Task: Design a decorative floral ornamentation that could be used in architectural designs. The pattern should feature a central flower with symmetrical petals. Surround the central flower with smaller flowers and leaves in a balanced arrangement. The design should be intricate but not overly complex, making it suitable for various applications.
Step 317:
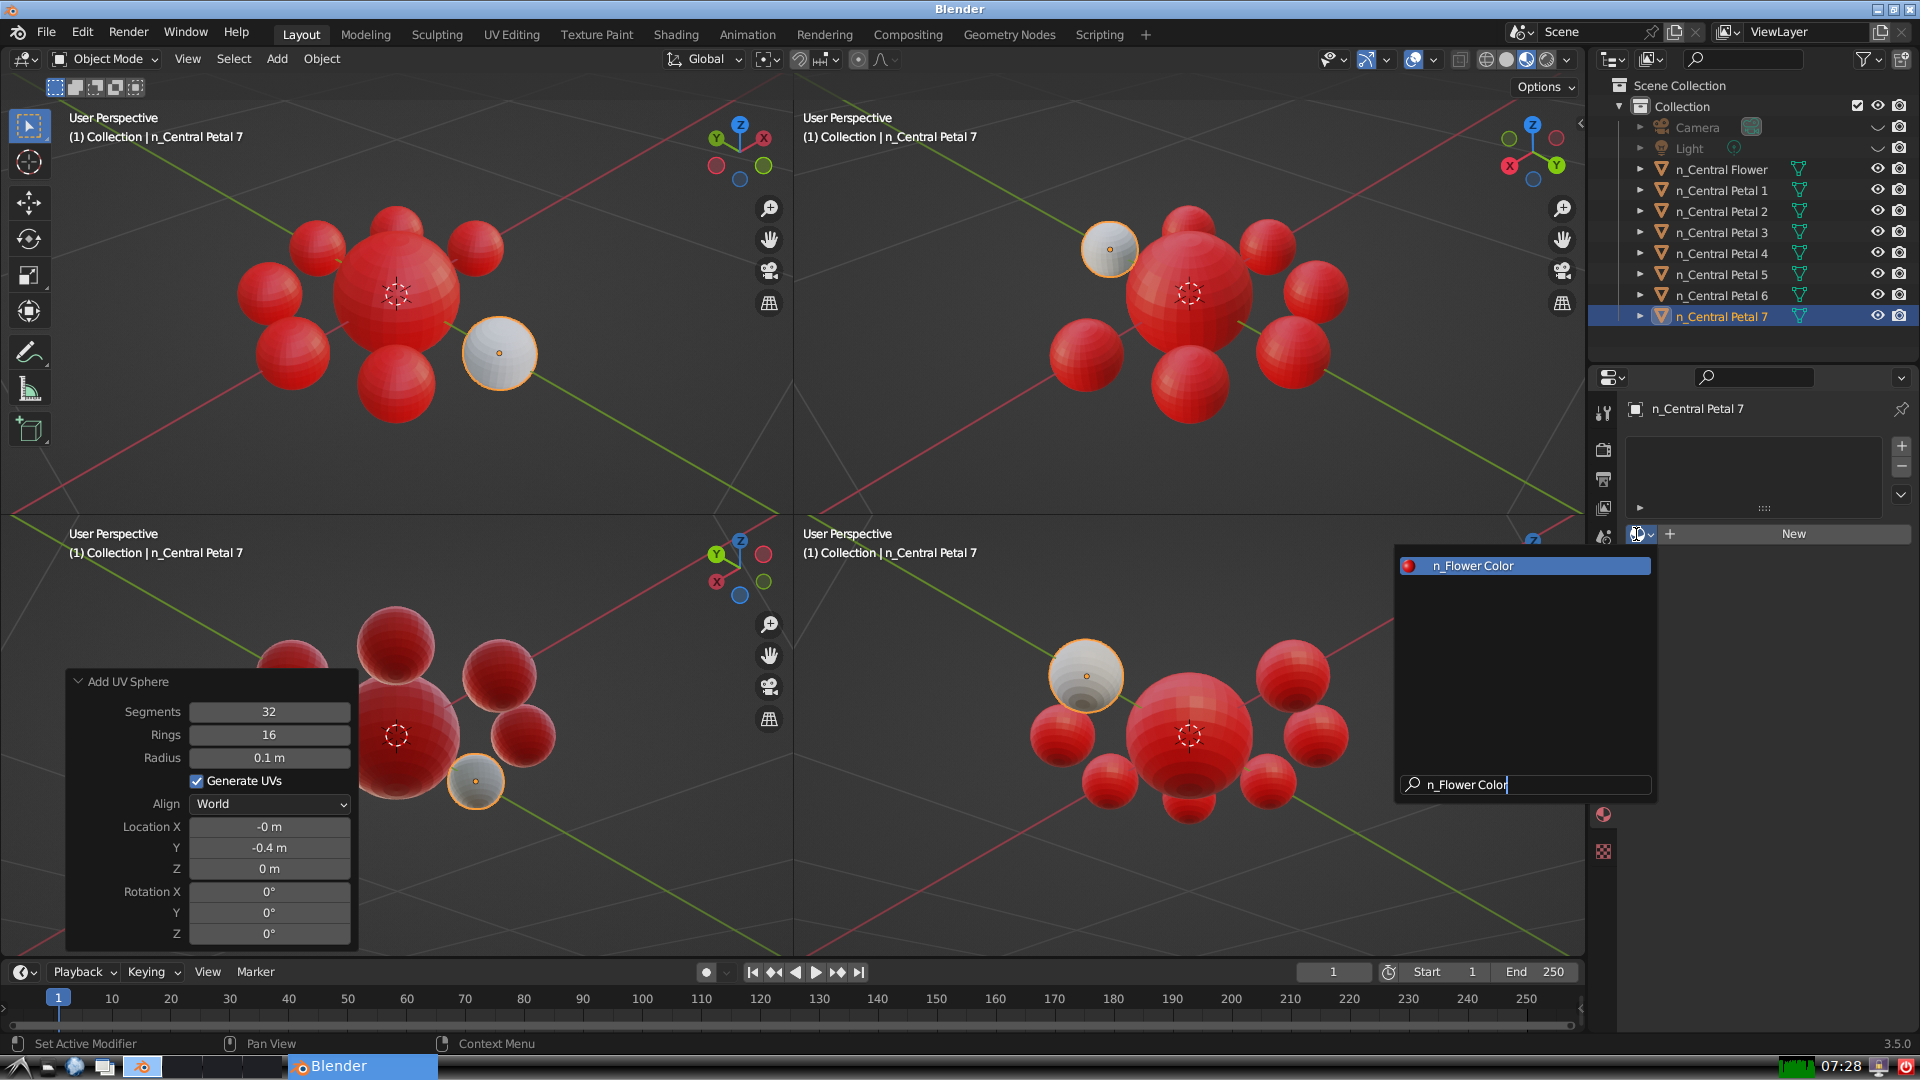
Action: {"key_press": ['Return']}